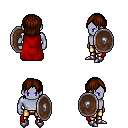
a pixel art fantasy rpg character, male body template, dark elf, purple skin, red cape, gold greaves, brown long bangs hairstyle, metal boots, shield, four views (front, back, left, right), 2x2 character sprite sheet, small pixel art, hard edges, no anti-aliasing